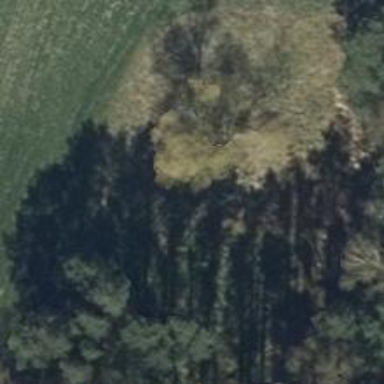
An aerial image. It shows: Deciduous tree with broadleaved leaves.